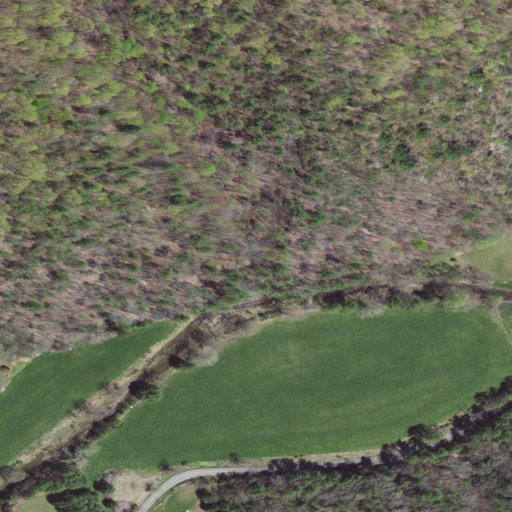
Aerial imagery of valley in Virginia named Raven Hollow containing deciduous forest, pasture, mixed forest, open development, low intensity development, shrub, and evergreen forest